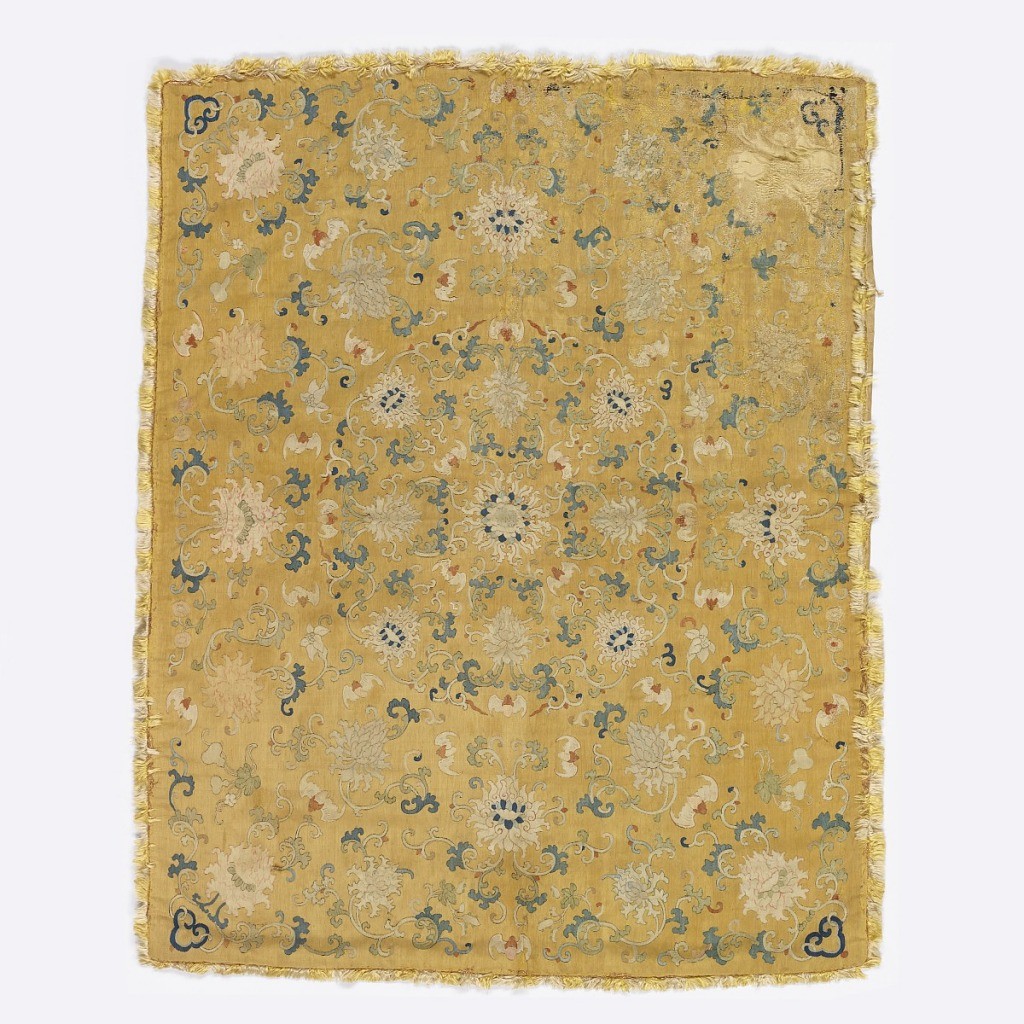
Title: Cushion cover
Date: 17th century
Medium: silk Technique: plain weave with discontinuous wefts (tapestry or k'ossu)
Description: Cushion cover of yellow silk tapestry with a radiating design of small chrysanthemums in off-white and blue with touches of red. With birds, scrolls, and other flowers. Lined with yellow silk damask. Yellow and white silk fringe on all sides.